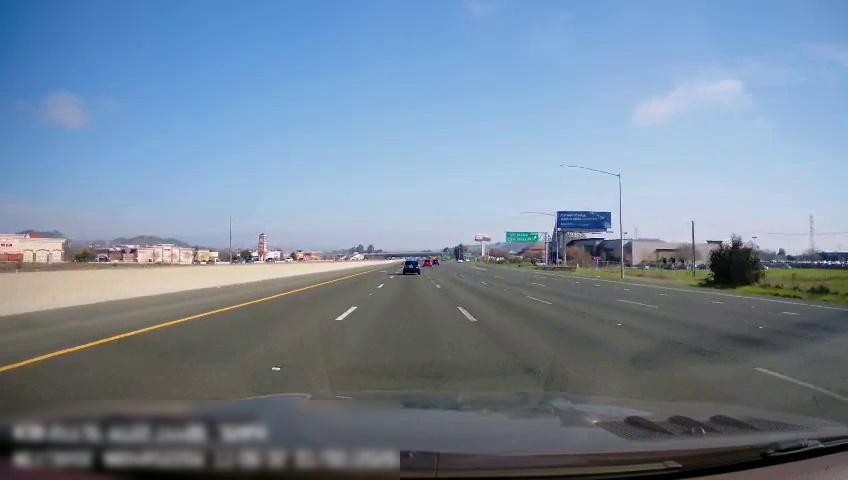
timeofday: Day
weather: Sunny
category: Drivable Space
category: Vehicles | Car
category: Lanes | Current Lane
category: Lanes | Alternate Lane
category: Lanes | Current Lane
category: Lanes | Alternate Lane
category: Lanes | Alternate Lane
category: Lanes | Alternate Lane
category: Lanes | Alternate Lane
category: Traffic | Signs